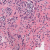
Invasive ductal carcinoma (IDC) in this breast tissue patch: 1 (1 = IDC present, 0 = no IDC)